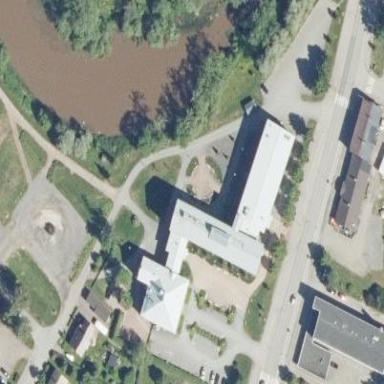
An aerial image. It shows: School.